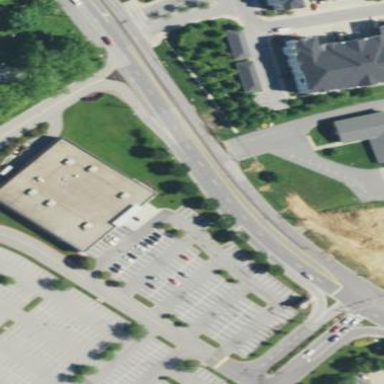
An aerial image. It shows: Retail building.